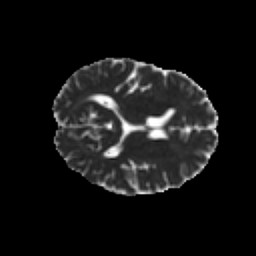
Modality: MD
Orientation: axial
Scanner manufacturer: ge
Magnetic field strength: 3 T
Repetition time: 8.8 s
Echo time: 0.081 s